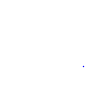
Particle: kaon